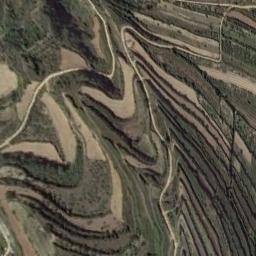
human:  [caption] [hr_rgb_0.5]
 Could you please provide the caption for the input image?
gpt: There are many green plants on the terrace .

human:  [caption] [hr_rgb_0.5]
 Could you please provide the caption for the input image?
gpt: A large layer of brown and green mixed terraces with several winding narrow paths .

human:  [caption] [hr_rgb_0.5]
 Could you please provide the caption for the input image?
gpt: The bare and green terrace is next to some trees .

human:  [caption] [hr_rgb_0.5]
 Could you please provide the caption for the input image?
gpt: Many trees are planted in the terraces which are in the middle of the image .

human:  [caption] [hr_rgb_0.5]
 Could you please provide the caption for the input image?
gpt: There are two winding path go across the terraces .